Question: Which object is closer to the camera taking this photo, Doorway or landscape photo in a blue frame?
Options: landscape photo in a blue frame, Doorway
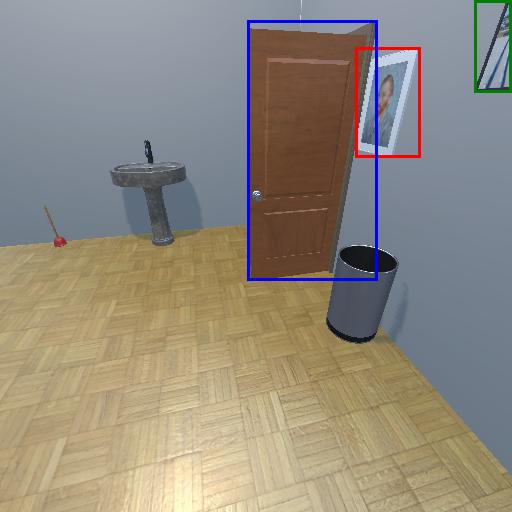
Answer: landscape photo in a blue frame